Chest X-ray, PA view. Patient: 44 years old, sex M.
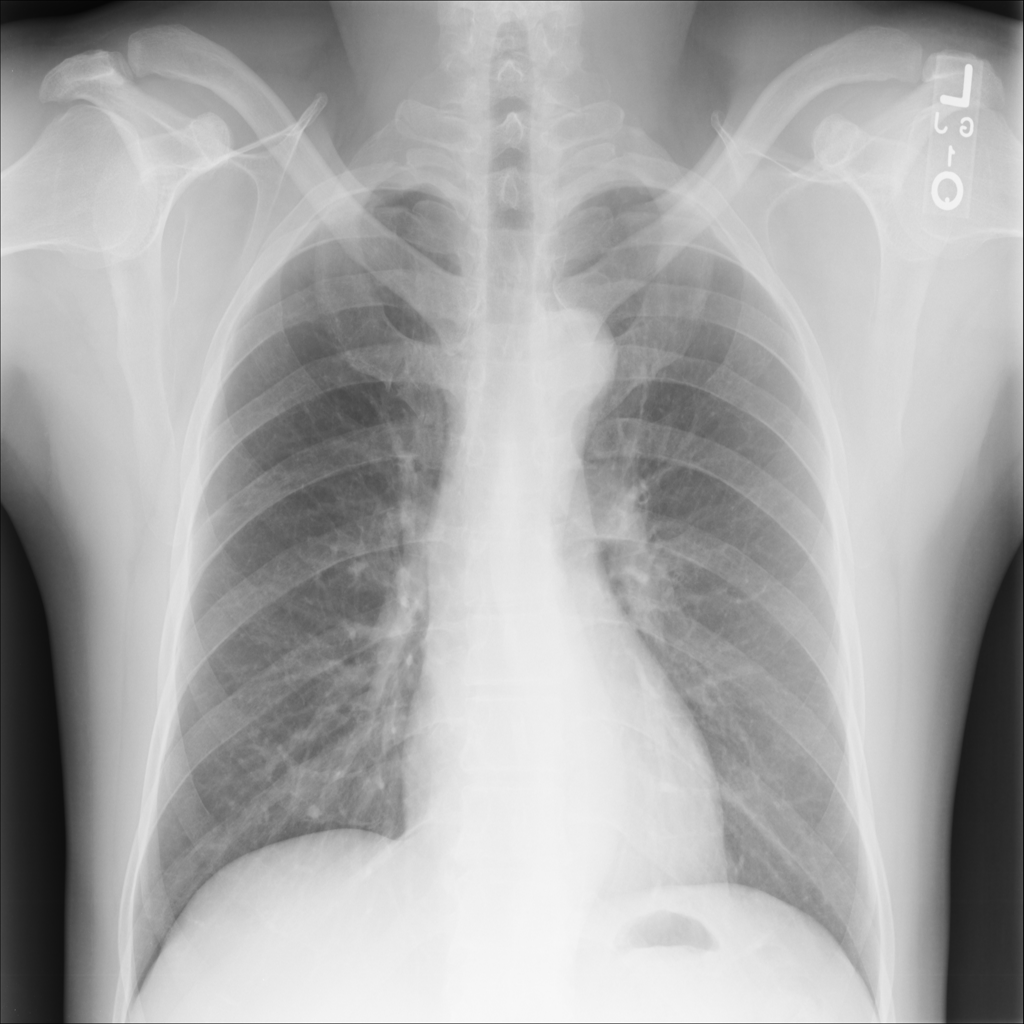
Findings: No Finding